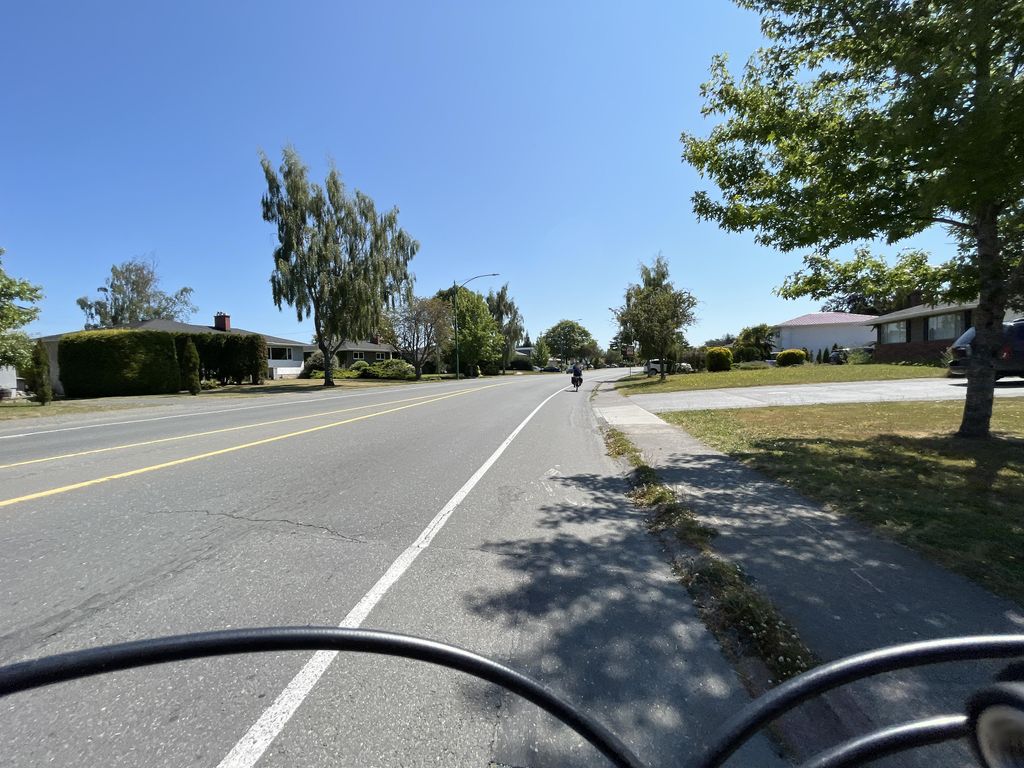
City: victoria